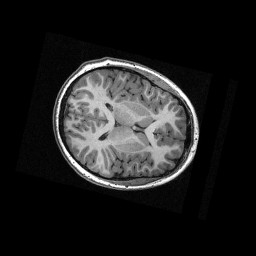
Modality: T1w
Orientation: axial
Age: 13
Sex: male
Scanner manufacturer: siemens
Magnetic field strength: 3 T
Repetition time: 2.3 s
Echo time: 0.00336 s